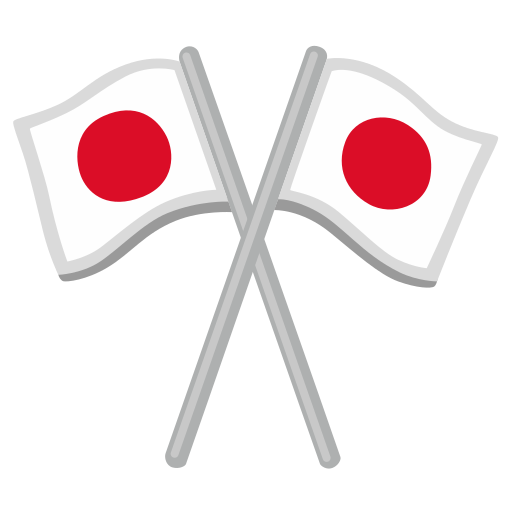
Emoji: 🎌